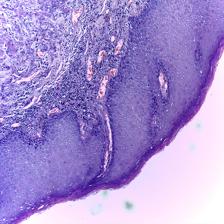
Diagnosis: Normal